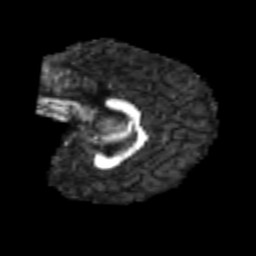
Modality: FA
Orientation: sagittal
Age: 7
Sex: male
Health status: healthy